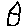
Label: house